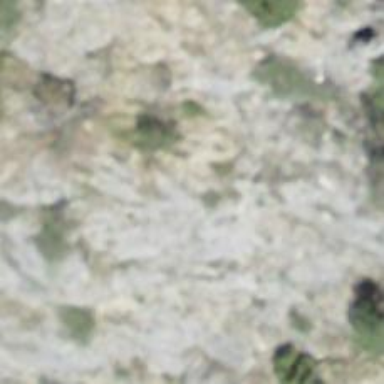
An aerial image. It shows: Cliff in nature.